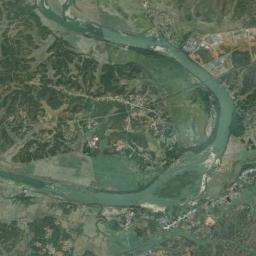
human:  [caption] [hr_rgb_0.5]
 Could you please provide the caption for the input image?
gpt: A crooked, Light green river, With lakes next to it, And green and tan mixed on both sides .

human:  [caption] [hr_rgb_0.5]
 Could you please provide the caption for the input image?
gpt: Many trees are around the river .

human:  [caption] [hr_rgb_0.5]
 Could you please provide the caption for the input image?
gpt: The river goes through trees and grass .

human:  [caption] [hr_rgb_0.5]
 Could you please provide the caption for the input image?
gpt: The green river with a winding bank goes through the mountainous area covered with some vegetation .

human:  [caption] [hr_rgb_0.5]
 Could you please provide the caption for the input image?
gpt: There are some green forests and meadows near the river .